Question: Good morning community
I want to draw a rectangle exactly in the center of the form. Also, I want draw under this rectangle some text.
With the text I think that I don't have a problem, I use the following code:
'''
Dim sf As New StringFormat
sf.LineAlignment = StringAlignment.Center
sf.Alignment = StringAlignment.Center
' Line with the problem
e.Graphics.FillRectangle(Brushes.Beige, CInt(Local_Form.Width / 2), CInt(Local_Form.Height / 2), 200, 100)
e.Graphics.DrawString(Local_Text, _
New Font(MyCloud.Settings.Settings_Forms.Font.Name, 30), _
Brushes.GreenYellow, _
Local_Form.Width / 2, Local_Form.Height / 2, sf)
'''

But, I have problems with the rectangle. Somebody can help me?
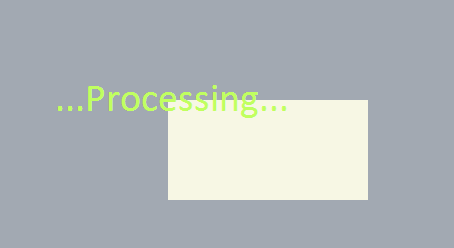
Answer: Two things, the first is that you are setting your upper left corner of your rectangle to the center, you need to subtract half of your width and and half of your height from your Top and Left position. Also you should be using the <URL> to get the actual working surface without the Chrome.
'''
e.Graphics.FillRectangle(Brushes.Beige, CInt(Local_Form.ClientRectangle.Width / 2) - 100, CInt(Local_Form.ClientRectangle.Height / 2) - 50, 200, 100)
'''